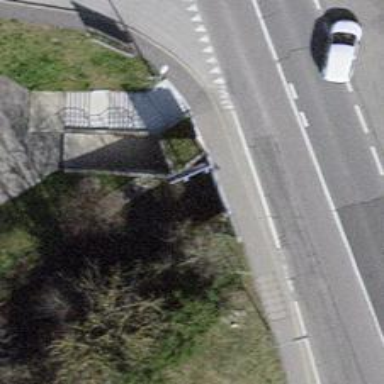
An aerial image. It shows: There is tunnel.